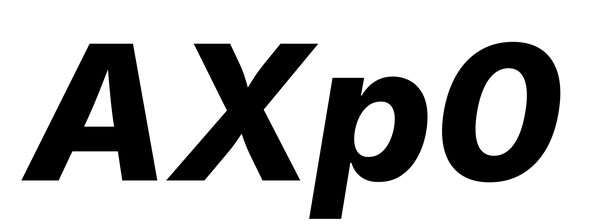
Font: Inter-Italic_ExtraBold_Italic